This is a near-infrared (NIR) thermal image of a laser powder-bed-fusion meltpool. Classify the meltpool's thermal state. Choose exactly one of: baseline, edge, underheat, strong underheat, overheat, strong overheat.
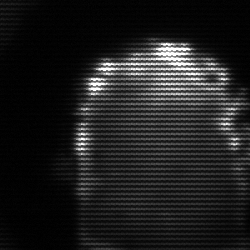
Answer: baseline